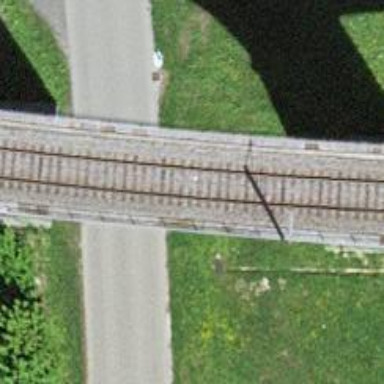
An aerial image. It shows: Viaduct railway bridge with single electrified track using contact line.